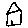
Label: house